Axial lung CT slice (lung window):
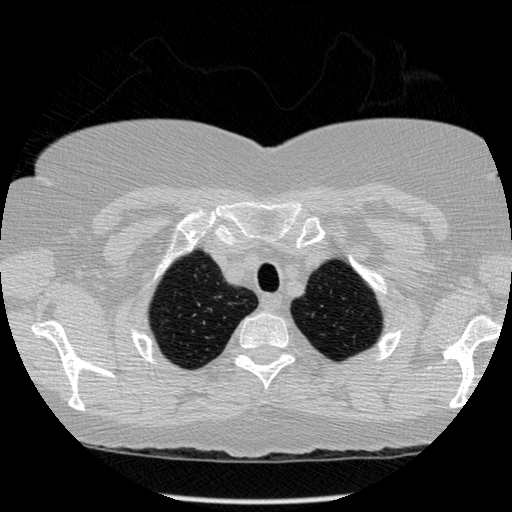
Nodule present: no